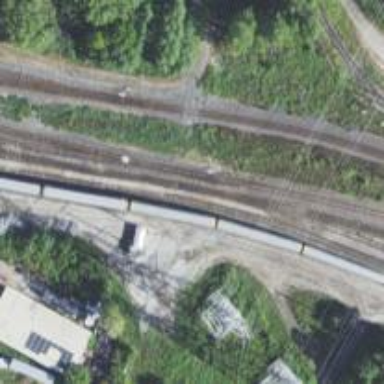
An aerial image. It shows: Junction on the railway.